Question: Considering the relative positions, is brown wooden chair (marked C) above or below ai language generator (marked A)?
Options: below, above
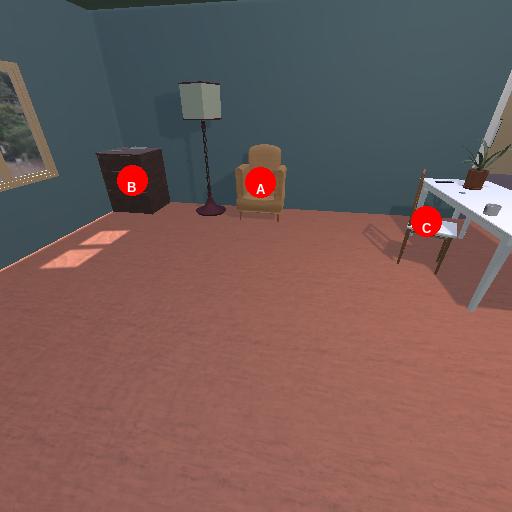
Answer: below